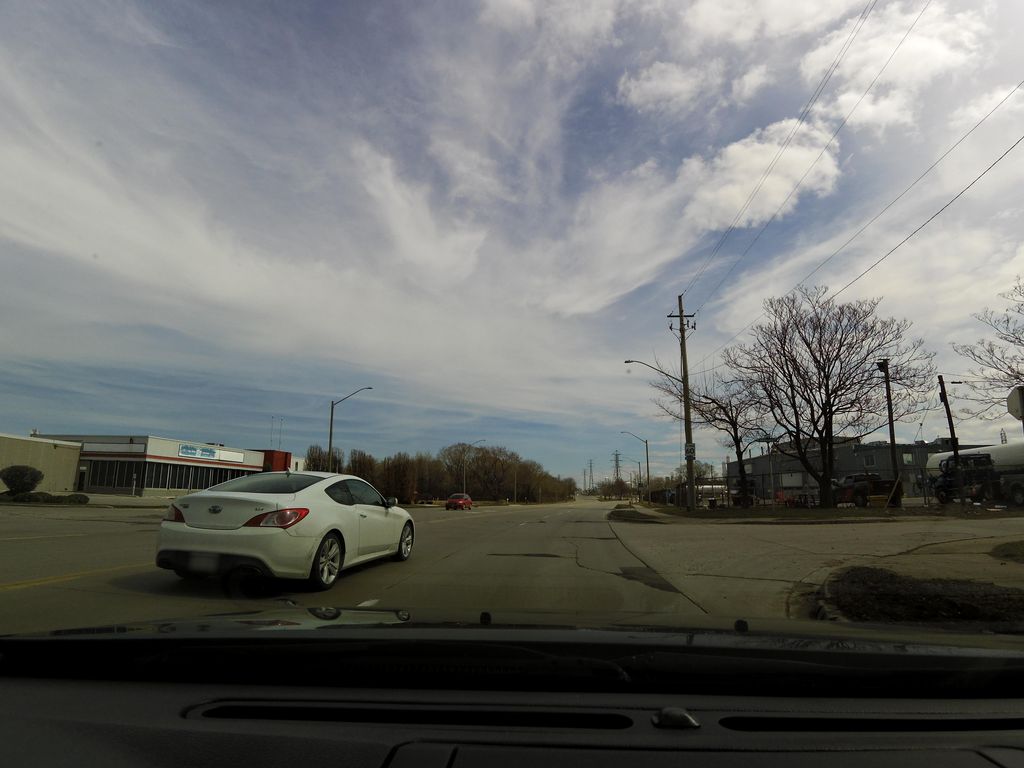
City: hamilton